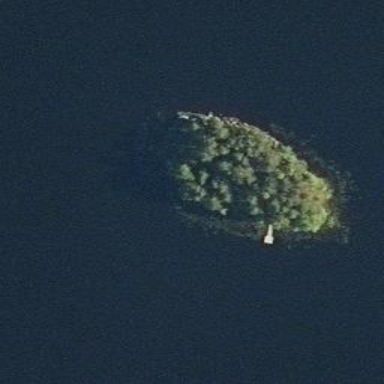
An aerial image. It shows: Island.